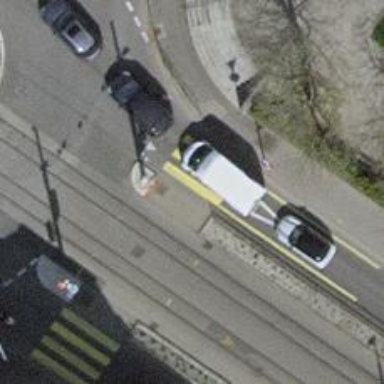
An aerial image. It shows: Kerb barrier.